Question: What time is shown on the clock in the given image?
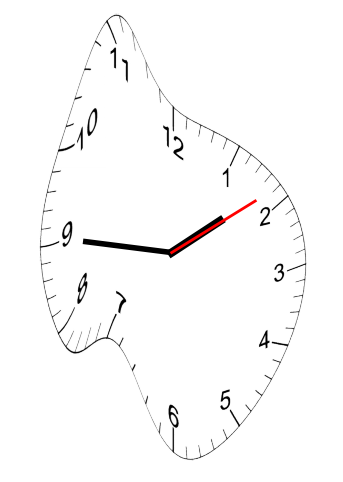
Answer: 01:45:09